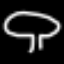
Label: mushroom